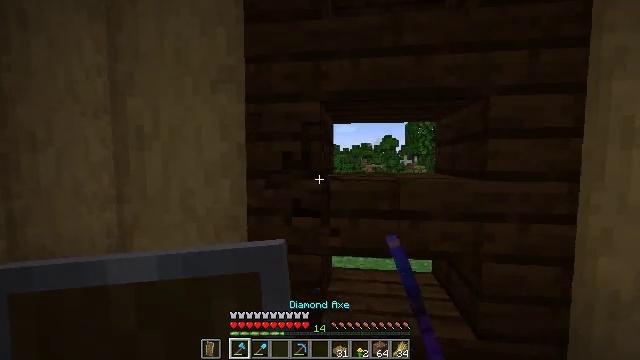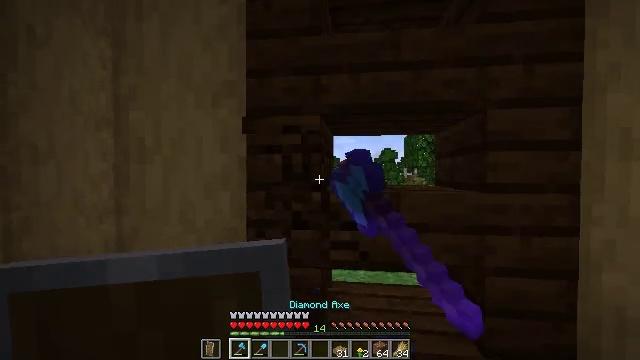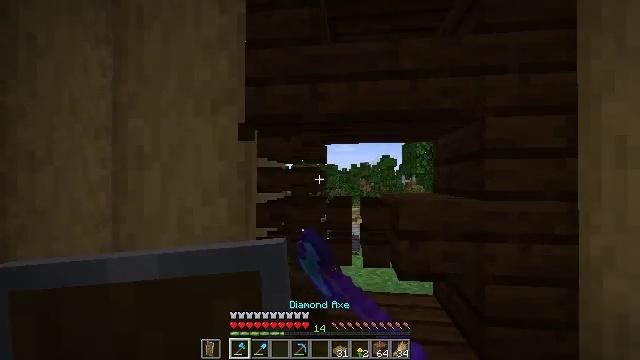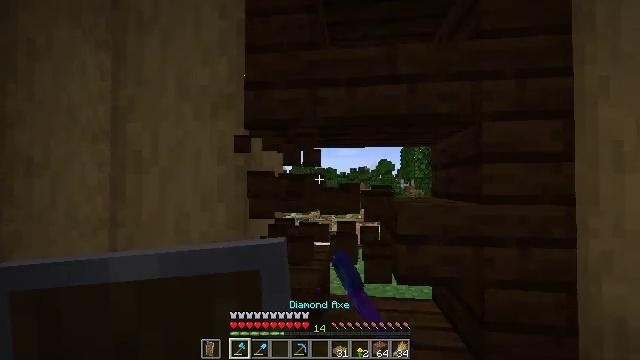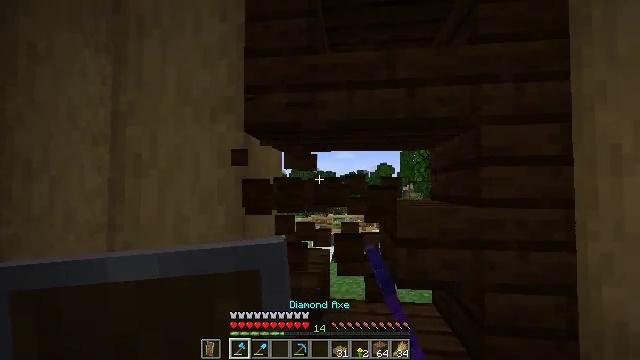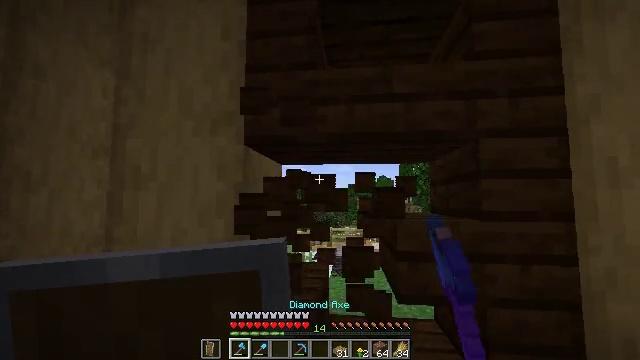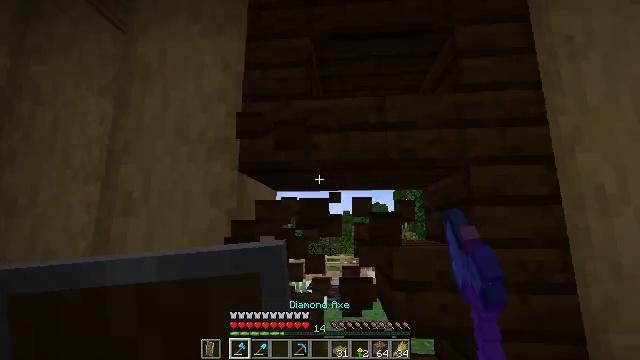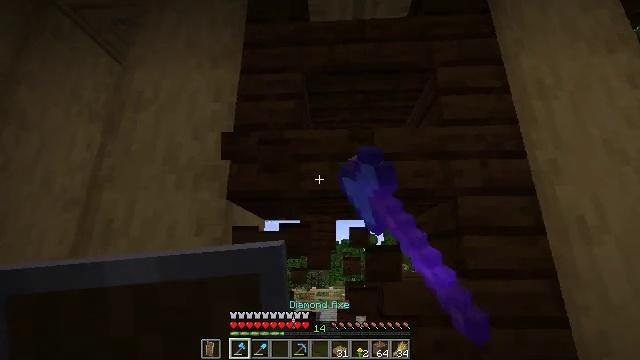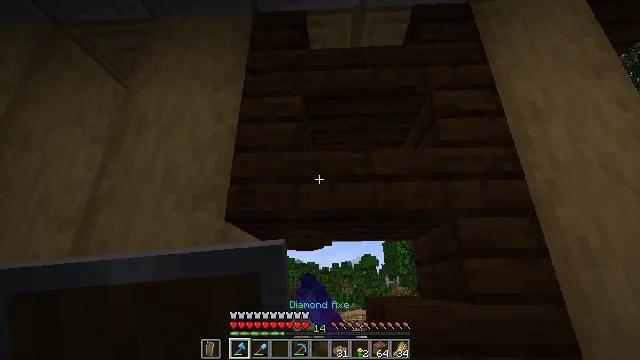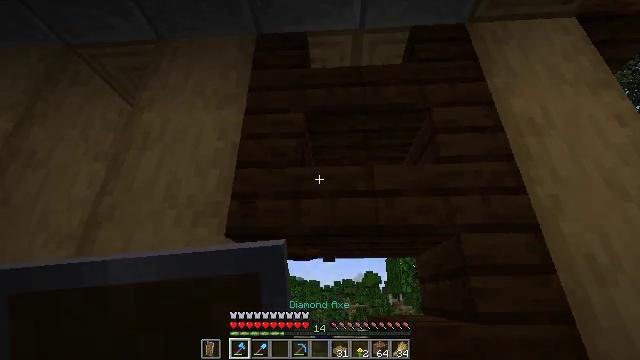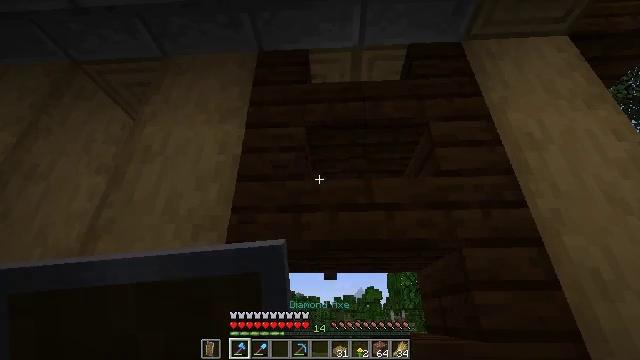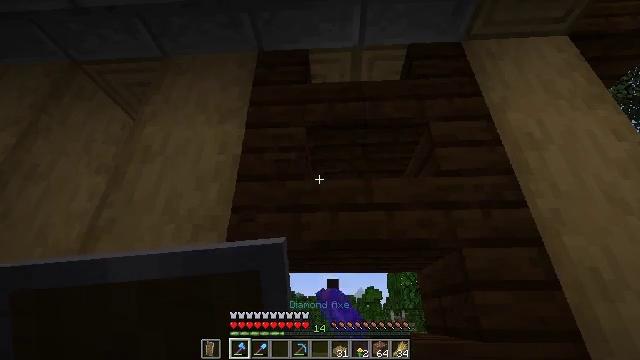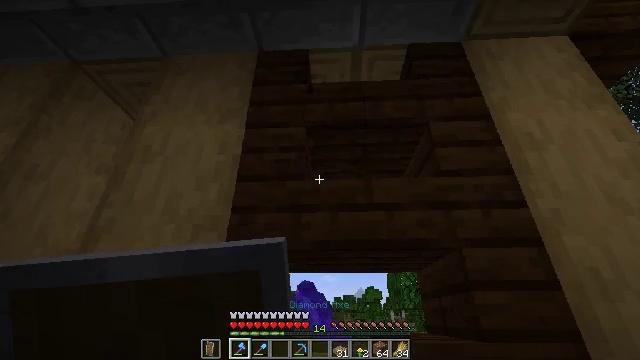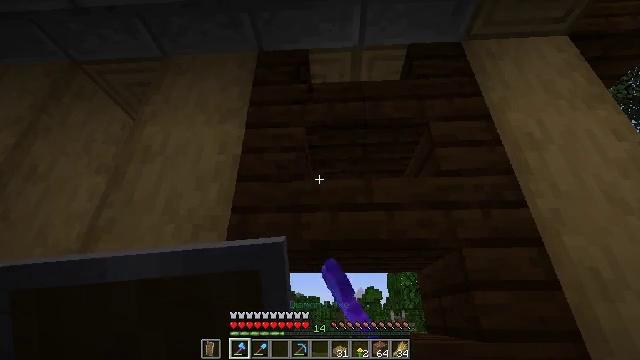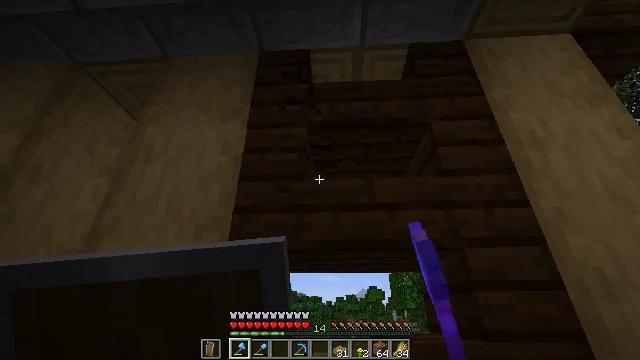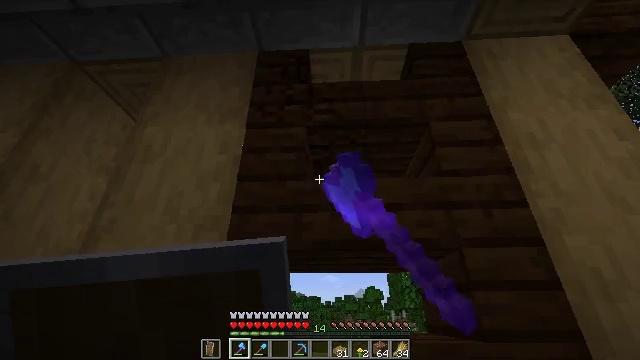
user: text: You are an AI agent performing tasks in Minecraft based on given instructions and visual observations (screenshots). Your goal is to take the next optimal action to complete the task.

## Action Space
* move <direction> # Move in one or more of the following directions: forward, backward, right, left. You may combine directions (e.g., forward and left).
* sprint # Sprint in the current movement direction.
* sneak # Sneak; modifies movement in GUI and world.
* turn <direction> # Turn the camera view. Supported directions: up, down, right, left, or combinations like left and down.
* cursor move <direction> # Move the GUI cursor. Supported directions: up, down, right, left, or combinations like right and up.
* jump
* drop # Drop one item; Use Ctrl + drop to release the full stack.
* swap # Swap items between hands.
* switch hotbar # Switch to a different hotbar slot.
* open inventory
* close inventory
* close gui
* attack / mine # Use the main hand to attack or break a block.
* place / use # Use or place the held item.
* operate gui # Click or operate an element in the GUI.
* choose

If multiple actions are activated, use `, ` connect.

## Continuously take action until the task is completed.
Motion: motion action
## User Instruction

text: Collect the dark oak stairs by mining.
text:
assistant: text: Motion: turn up, attack / mine
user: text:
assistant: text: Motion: turn up, attack / mine
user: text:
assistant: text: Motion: attack / mine
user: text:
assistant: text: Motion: attack / mine
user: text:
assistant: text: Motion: turn up, attack / mine
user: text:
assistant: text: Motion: turn right and up, attack / mine
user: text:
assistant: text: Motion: turn right and up, attack / mine
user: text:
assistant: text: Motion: turn up, attack / mine
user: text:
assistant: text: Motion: turn up, attack / mine
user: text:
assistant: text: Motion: turn up, attack / mine
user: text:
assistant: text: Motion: attack / mine
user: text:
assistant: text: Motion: attack / mine
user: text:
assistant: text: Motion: attack / mine
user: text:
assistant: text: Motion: attack / mine
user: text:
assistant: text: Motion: attack / mine
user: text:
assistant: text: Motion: attack / mine
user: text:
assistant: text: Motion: attack / mine
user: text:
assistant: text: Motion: move forward, turn left, attack / mine
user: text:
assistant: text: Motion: move forward, attack / mine
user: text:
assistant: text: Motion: turn up, attack / mine
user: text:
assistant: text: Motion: turn up, attack / mine
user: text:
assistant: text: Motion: turn up, attack / mine
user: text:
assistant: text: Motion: attack / mine
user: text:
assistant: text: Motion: turn left and down, attack / mine
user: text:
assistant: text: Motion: attack / mine
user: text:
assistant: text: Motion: attack / mine
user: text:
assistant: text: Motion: attack / mine
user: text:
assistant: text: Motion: attack / mine
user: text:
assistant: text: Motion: attack / mine
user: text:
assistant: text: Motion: attack / mine